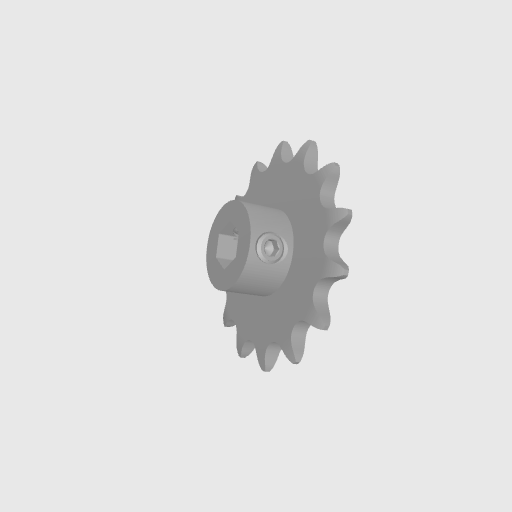
Part: SetScrewSprocket8RID14T